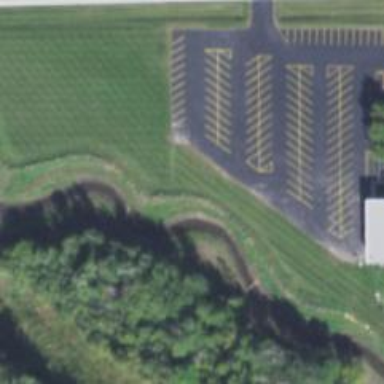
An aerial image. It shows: Asphalt driveway used as service road.